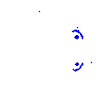
Particle: pion